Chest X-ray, PA view. Patient: 37 years old, sex F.
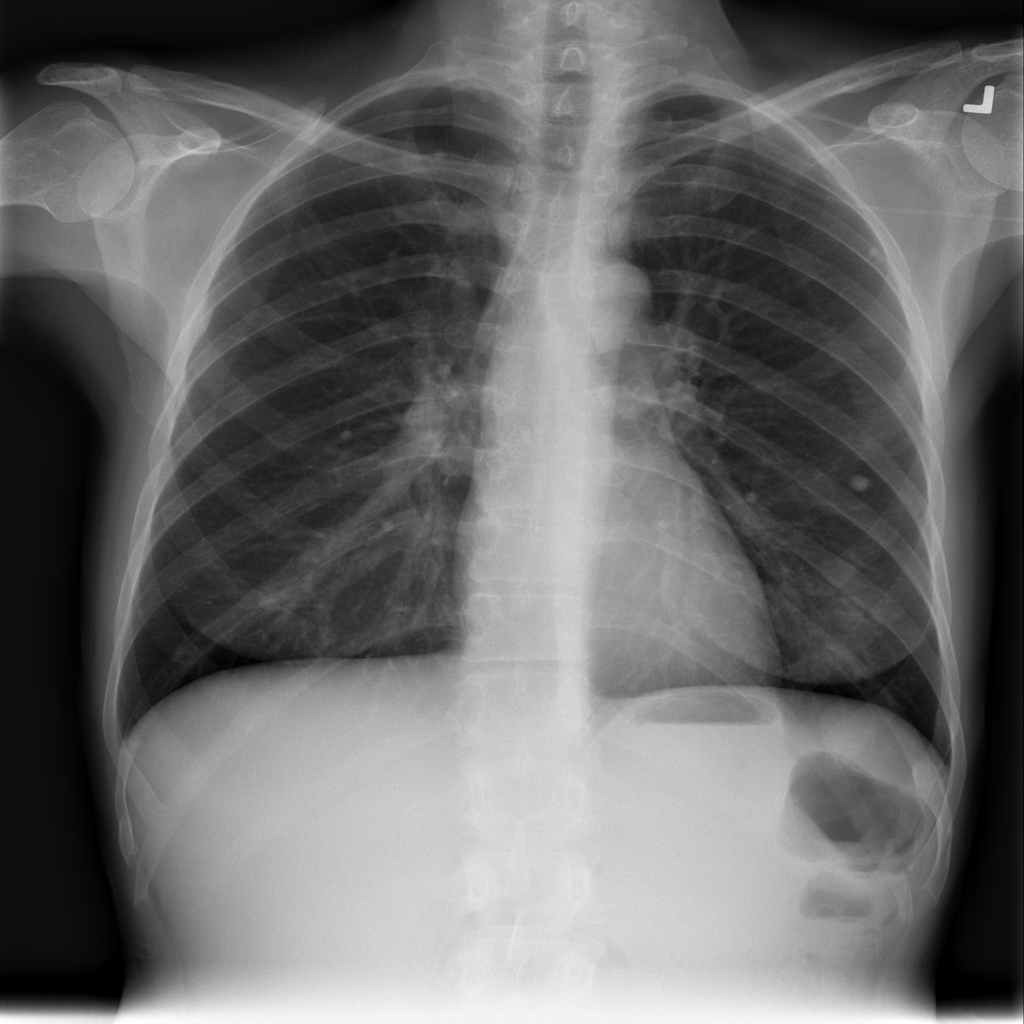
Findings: No Finding